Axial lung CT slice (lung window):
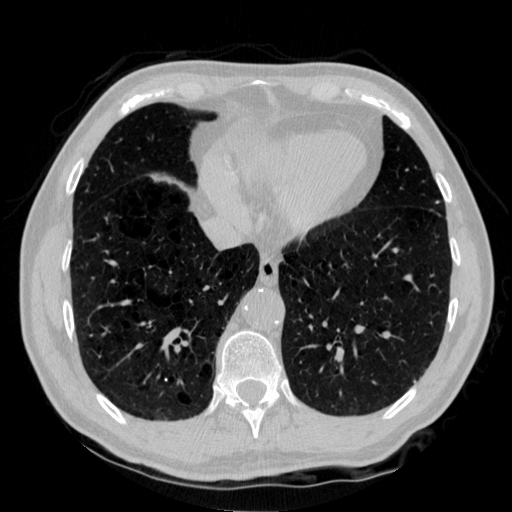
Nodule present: no